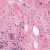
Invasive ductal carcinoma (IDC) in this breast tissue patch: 0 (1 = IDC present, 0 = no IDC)